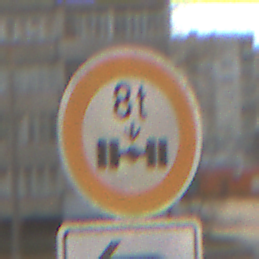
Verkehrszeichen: TatsaechlicheAchslast
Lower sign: RichtungsangabeDurchPfeile2
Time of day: MorningAfternoon
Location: Outdoor (Urban)
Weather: PartlyCloudy
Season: NotSpecified
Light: Natural